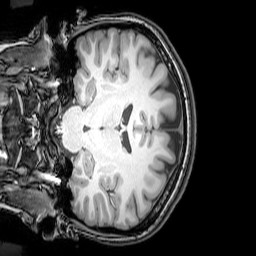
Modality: T1w
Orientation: coronal
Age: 23
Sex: female
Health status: healthy
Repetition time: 0.081 s
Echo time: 0.037 s